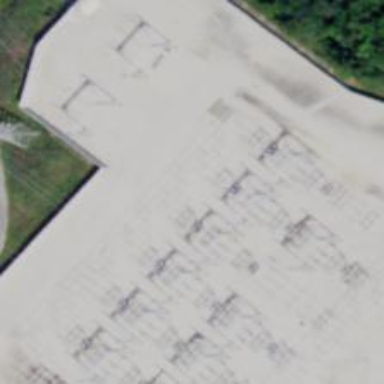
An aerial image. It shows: Switch for power supply.